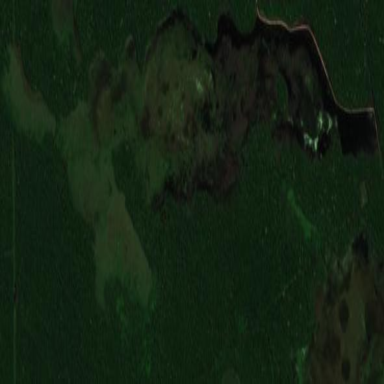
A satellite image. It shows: Marshy wetland area.